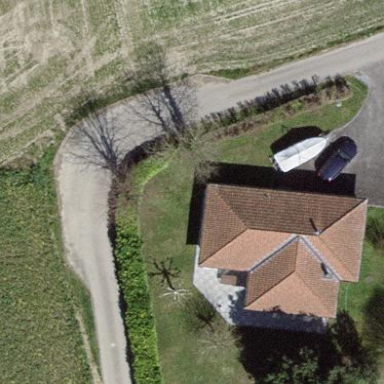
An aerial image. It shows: Simple and straightforward house.